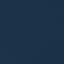
Land use / land cover: SeaLake